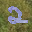
Label: 2